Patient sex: M
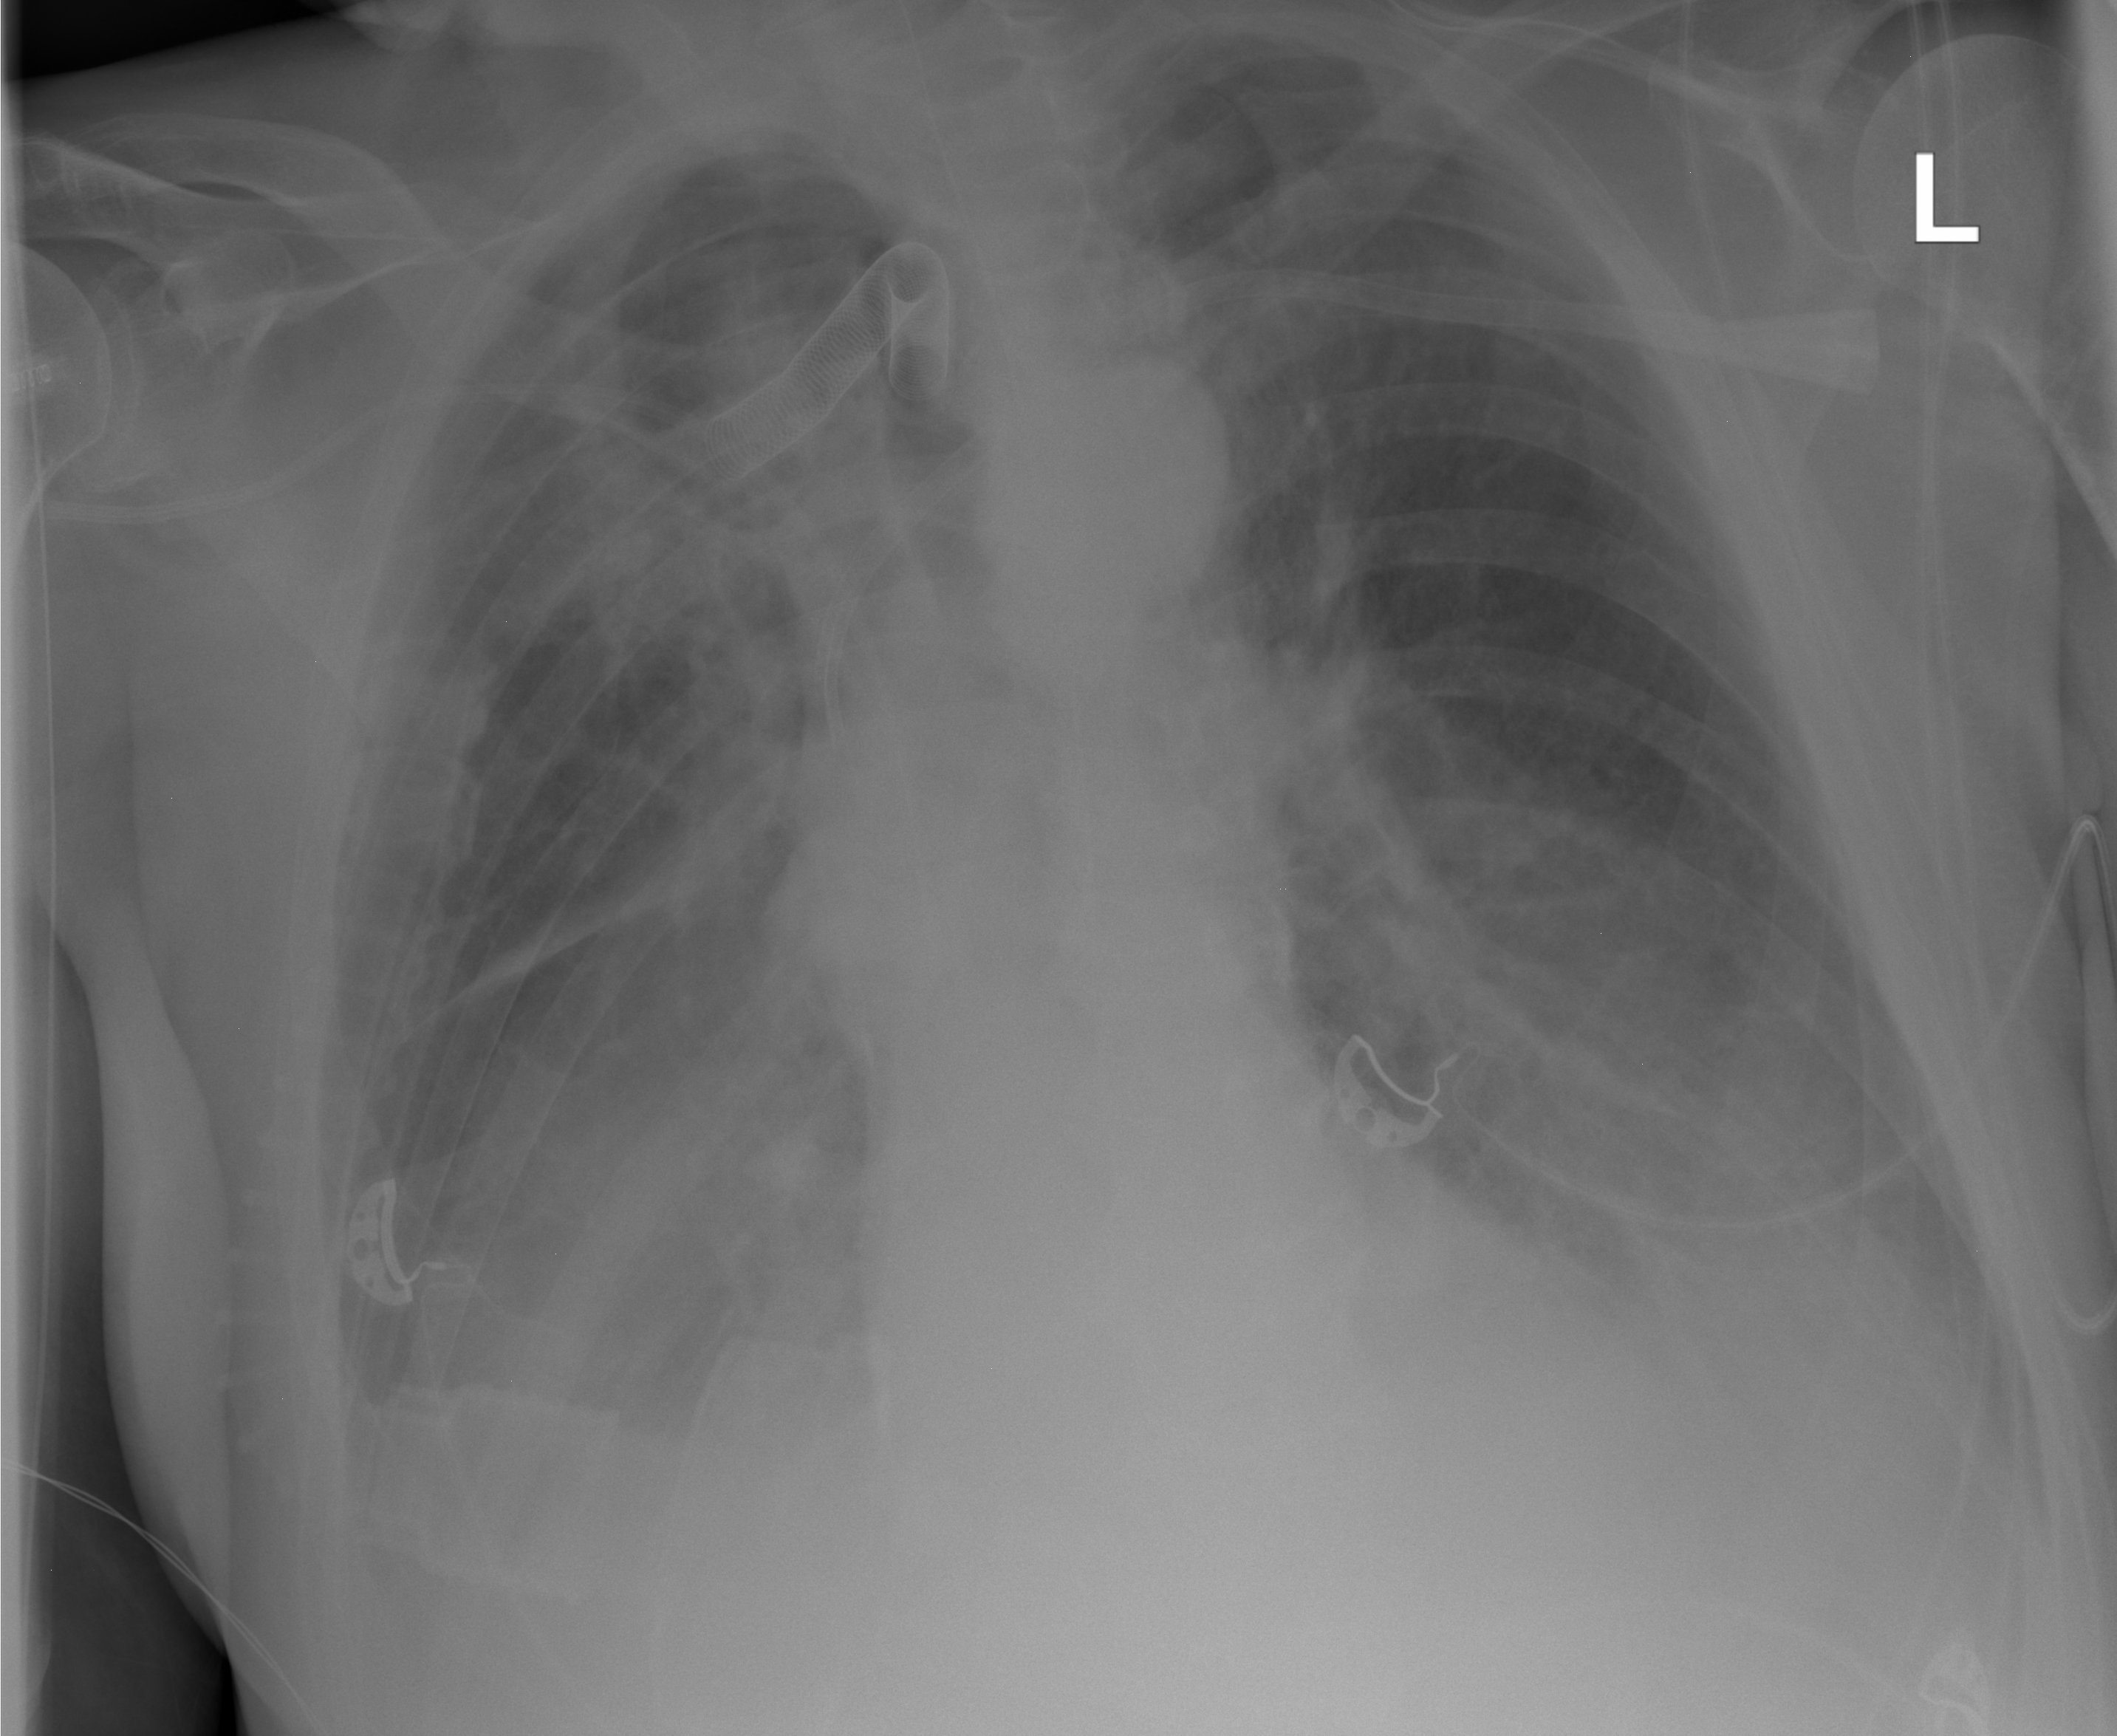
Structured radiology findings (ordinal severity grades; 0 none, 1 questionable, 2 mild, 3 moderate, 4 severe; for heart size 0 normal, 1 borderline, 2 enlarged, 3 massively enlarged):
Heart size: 0
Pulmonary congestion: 0
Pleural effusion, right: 2
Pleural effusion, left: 2
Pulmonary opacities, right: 2
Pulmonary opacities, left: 2
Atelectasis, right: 3
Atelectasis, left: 3